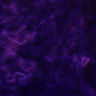
Metastatic tissue present: no